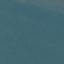
Land use / land cover: SeaLake